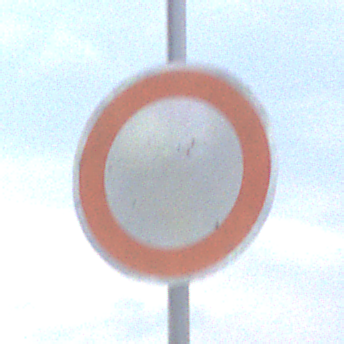
Verkehrszeichen: VerbotFahrzeugeAllerArt
Umgebung: Outdoor, RoadRail
Tageszeit: Midday
Wetter: PartlyCloudy
Licht: Natural
Jahreszeit: NotSpecified
Kontrast: LowContrast